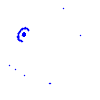
Particle: pion